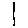
Label: line